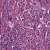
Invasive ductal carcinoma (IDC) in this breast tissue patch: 1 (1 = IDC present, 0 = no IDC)